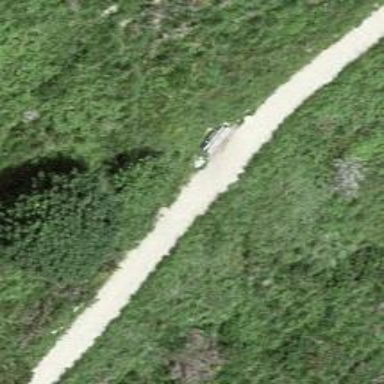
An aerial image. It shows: Bench.